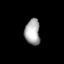
Tissue: lung
Cell type: Endothelial cells
Senescence score: 0.6169
Nuclear area (px): 382
Mean DAPI intensity: 169.935